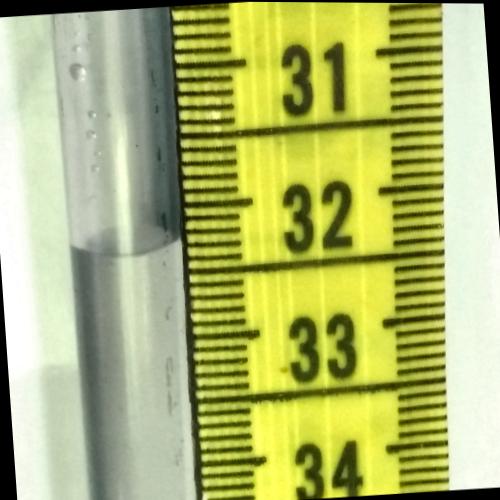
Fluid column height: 32.3 cm